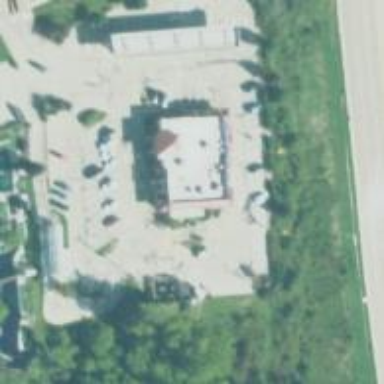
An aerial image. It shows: Convenience shop.